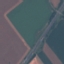
Label: Highway